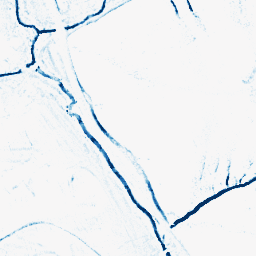
Category: morphological
Decomposition family: morphological_square
Decomposition parameters: operation: closing
size: 5
Upsampling method: sinc_hamming
Upsampling parameters: scale: 8
kernel_size: 16
Upsampling scale: 8